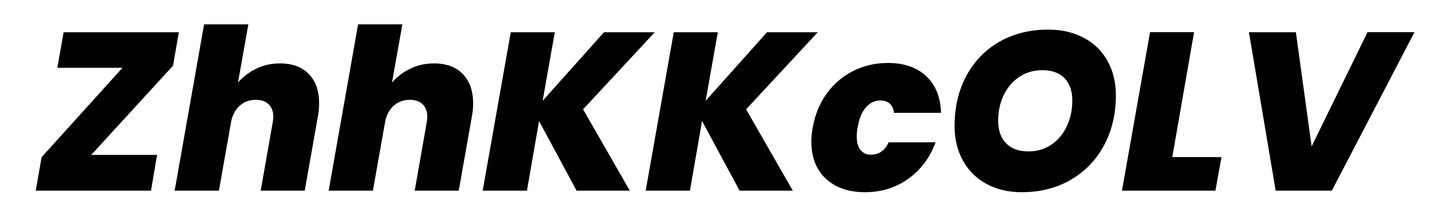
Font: Poppins-ExtraBoldItalic